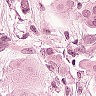
Metastatic tissue present: yes